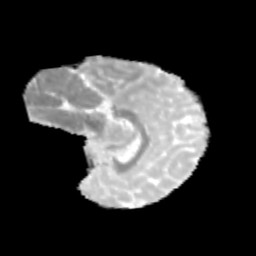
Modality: MD
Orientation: sagittal
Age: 12
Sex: male
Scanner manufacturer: siemens
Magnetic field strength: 3 T
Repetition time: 3.8 s
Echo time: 0.07 s